Field crop: tomato
Growth stage: 1
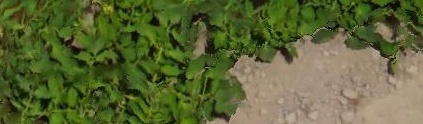
Species: tomato